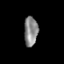
Tissue: prostate
Cell type: T cells
Senescence score: 0.7608
Nuclear area (px): 397
Mean DAPI intensity: 136.6